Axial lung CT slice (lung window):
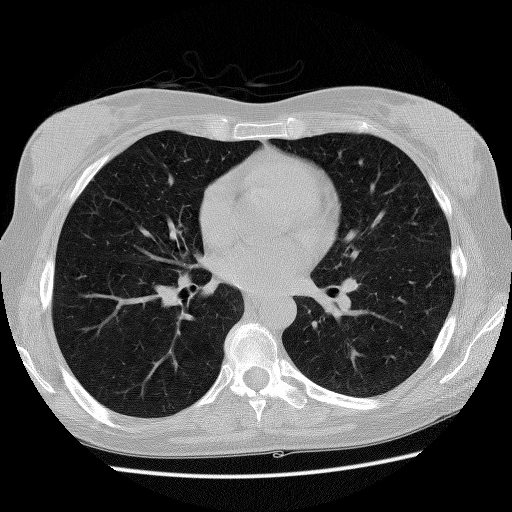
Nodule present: no